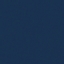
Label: SeaLake